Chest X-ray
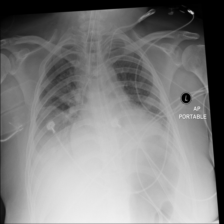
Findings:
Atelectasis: negative
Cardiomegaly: negative
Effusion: negative
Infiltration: positive
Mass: negative
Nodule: negative
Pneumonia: negative
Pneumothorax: negative
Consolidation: negative
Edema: negative
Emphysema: negative
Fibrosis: negative
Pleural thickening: negative
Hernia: negative